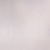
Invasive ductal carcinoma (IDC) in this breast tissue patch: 0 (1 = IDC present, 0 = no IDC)